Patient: sex M, age 35
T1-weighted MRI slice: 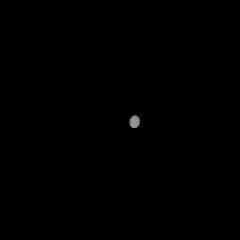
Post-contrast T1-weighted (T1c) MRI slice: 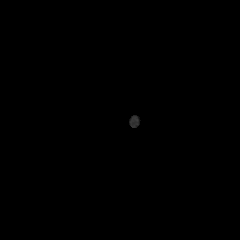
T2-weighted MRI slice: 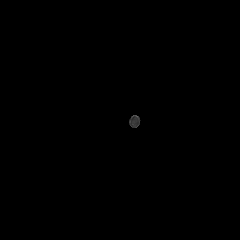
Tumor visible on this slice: no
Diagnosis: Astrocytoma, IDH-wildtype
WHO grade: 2